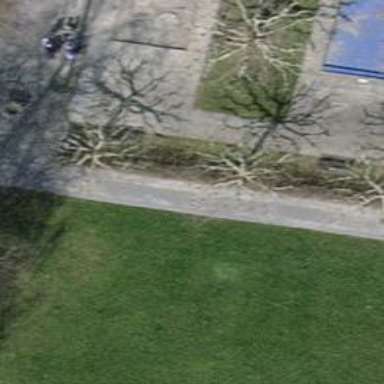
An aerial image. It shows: Bench.